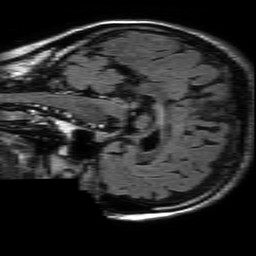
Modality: FLAIR
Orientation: sagittal
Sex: female
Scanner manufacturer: philips
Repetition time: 11 s
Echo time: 0.125 s